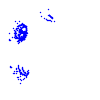
Particle: proton